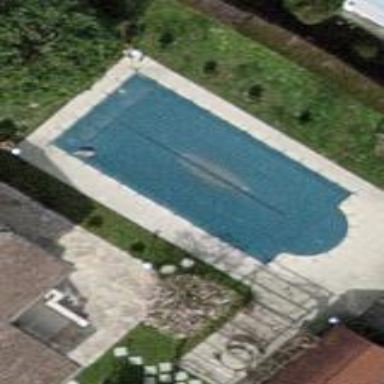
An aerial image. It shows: Swimming pool located in leisure land.